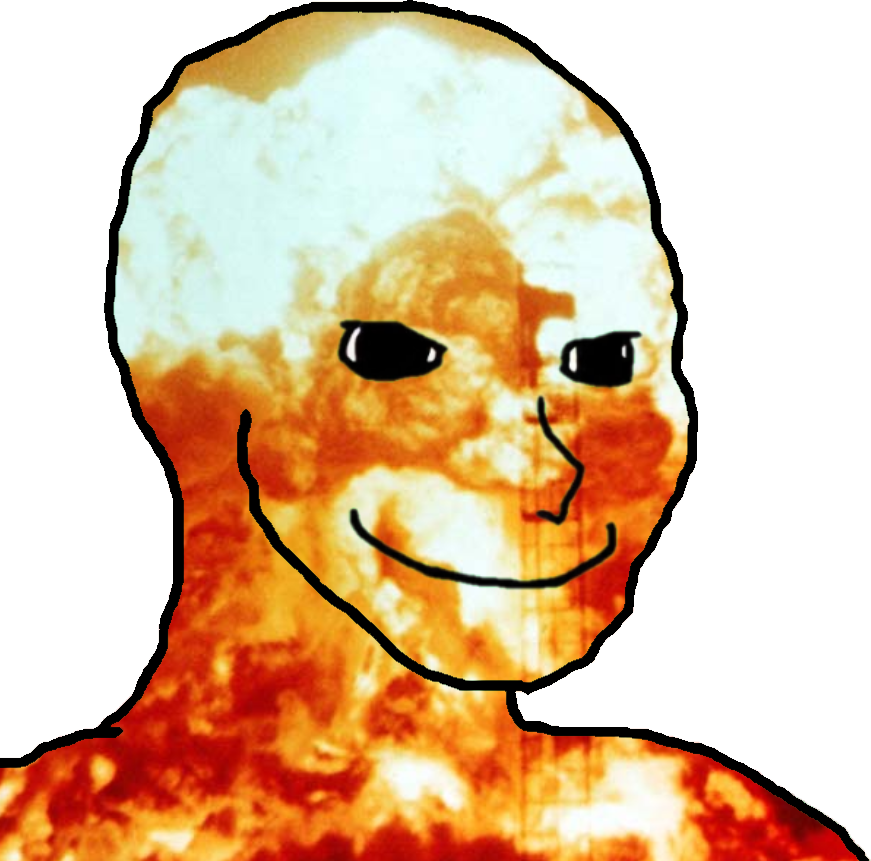
Label: 5_Oomer